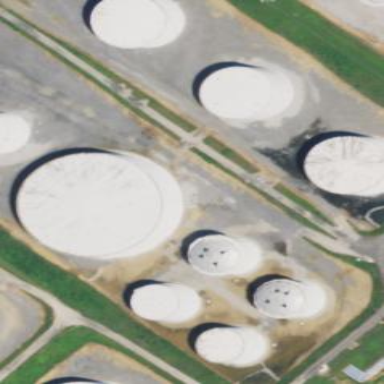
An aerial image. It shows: Storage tank that is man-made.